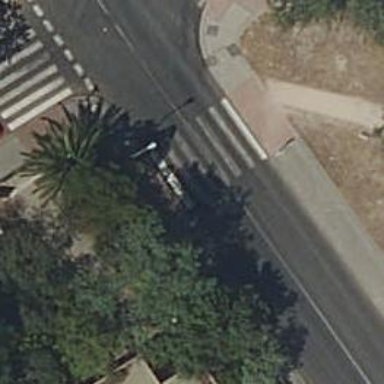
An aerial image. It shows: Marked crossing on the road.